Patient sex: F
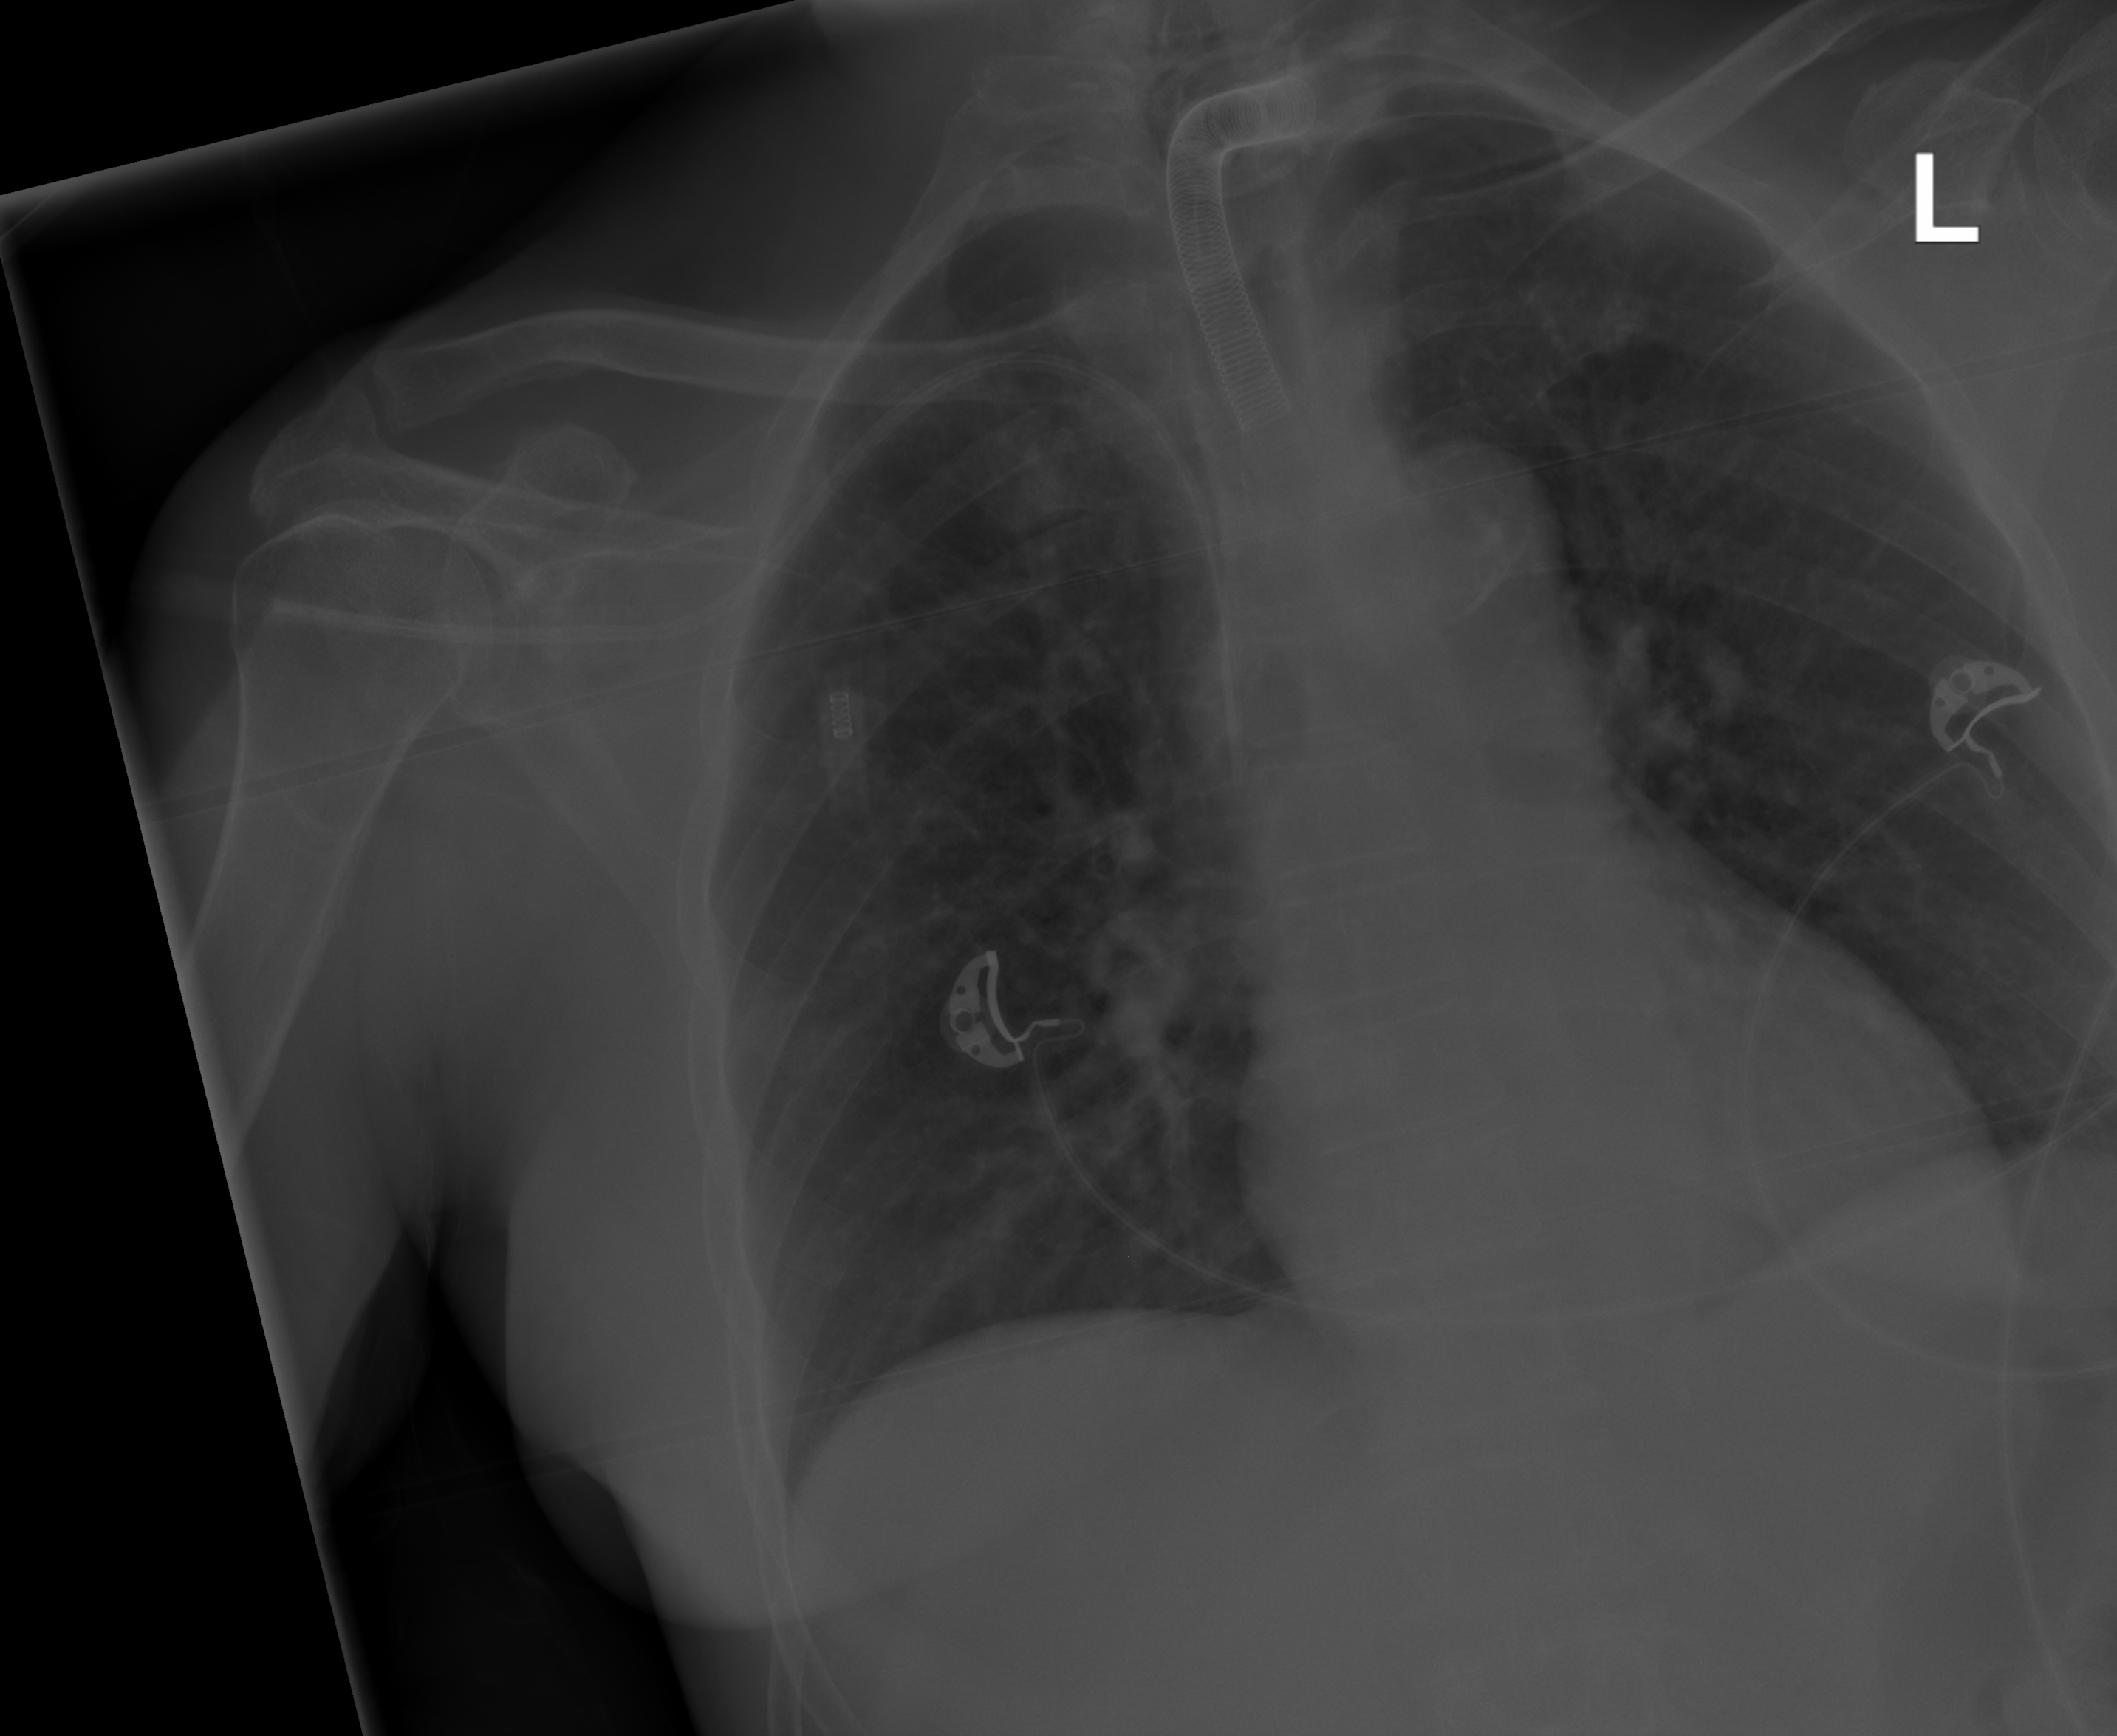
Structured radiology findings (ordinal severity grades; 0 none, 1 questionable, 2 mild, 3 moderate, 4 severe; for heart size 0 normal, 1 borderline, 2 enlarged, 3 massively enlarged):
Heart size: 0
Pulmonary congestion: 1
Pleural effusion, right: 0
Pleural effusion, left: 0
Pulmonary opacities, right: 0
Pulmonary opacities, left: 0
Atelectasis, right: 2
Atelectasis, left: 2